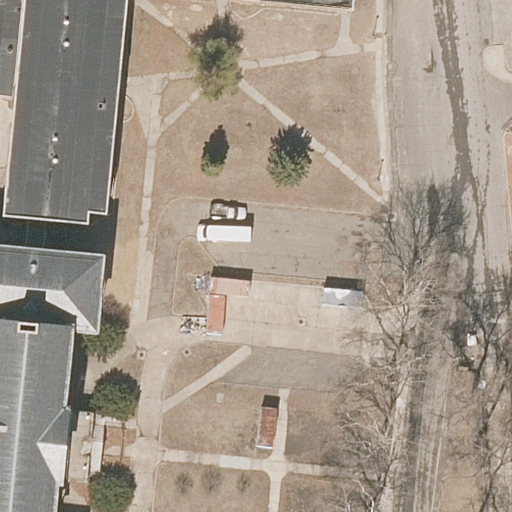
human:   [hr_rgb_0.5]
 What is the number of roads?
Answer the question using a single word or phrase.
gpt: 7

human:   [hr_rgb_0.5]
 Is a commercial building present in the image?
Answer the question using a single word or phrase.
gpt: no

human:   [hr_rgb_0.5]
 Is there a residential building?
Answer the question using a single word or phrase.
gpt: yes

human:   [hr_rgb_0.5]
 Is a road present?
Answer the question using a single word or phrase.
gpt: yes

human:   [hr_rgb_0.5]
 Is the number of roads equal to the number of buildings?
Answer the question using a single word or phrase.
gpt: no

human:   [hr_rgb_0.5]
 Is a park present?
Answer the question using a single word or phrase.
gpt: yes

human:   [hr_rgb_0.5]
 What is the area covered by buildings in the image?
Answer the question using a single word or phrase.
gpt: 1818m2

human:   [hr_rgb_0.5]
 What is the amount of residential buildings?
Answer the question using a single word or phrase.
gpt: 2

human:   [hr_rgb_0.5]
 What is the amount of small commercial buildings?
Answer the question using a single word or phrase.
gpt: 0

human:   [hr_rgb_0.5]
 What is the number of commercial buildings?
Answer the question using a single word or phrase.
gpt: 0

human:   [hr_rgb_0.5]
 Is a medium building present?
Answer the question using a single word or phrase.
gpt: yes

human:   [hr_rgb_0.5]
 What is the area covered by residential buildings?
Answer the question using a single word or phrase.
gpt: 1818m2

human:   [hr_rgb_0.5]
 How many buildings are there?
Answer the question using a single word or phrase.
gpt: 2

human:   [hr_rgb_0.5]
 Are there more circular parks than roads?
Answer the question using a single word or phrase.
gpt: no

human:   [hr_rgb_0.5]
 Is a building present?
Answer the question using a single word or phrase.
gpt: yes

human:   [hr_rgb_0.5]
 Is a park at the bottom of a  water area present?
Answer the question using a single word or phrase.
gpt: no

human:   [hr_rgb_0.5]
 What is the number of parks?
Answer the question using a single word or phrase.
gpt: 1

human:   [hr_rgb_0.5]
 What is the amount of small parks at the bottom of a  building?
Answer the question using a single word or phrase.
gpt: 0

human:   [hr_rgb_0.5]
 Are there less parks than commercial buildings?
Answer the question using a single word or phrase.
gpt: no

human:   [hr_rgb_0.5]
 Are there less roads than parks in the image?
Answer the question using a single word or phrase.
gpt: no

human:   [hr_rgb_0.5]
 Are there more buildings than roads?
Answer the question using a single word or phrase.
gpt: no

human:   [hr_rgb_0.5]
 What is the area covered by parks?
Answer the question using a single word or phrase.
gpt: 7693m2

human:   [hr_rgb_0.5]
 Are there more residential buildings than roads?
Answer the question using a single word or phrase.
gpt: no

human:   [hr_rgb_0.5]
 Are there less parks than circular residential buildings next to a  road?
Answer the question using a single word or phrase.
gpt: no

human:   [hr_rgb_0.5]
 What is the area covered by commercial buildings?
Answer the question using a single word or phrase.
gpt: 0m2

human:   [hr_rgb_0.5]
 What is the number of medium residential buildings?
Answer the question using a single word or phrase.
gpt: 1

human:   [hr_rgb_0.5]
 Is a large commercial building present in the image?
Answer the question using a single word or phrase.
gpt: no

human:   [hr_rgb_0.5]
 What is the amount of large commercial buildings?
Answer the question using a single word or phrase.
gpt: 0

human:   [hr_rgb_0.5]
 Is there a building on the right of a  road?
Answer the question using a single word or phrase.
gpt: no

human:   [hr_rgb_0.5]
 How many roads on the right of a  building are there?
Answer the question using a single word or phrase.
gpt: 7

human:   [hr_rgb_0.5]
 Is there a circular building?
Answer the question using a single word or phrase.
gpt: no

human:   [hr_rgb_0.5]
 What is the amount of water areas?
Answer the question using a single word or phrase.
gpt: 0

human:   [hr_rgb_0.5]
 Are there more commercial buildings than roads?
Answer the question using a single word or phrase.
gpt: no

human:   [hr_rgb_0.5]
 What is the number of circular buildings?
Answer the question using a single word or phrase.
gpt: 0

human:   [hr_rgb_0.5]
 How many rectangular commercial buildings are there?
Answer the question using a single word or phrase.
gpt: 0

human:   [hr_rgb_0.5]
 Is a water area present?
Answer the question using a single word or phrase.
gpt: no

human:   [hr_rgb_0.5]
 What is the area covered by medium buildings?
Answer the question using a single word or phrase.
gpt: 235m2

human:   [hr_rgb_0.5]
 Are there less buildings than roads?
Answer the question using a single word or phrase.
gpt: yes

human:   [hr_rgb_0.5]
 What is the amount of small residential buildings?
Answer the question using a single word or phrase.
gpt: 0

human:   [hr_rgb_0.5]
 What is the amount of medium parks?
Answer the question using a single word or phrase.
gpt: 0

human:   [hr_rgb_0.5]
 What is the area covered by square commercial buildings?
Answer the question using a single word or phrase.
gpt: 0m2

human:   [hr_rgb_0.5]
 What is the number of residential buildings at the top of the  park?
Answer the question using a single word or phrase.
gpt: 1

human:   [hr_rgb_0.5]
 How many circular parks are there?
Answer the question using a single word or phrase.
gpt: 0

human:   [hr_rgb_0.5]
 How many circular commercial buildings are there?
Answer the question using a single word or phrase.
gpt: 0

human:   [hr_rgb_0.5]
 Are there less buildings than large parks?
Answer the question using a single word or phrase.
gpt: no

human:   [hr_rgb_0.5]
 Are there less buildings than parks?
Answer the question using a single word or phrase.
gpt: no

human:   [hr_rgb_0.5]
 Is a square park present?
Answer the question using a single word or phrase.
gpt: no

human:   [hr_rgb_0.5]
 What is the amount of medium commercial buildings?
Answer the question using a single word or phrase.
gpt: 0

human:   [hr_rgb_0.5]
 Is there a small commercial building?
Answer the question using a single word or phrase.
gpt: no

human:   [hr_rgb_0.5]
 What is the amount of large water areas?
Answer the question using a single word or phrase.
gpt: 0

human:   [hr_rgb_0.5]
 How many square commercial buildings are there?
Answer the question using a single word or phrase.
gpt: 0

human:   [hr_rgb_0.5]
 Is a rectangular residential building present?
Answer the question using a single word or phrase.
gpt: yes

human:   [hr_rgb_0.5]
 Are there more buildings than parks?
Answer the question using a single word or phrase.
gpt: yes

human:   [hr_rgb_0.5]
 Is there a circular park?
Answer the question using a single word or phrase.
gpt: no

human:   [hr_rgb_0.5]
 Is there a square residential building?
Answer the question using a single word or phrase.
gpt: no

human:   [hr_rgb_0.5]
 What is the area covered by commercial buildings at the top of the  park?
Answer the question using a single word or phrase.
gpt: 0m2

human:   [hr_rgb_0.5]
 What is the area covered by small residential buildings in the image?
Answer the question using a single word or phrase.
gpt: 0m2

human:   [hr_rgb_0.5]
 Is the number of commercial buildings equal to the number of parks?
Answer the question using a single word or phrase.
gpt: no

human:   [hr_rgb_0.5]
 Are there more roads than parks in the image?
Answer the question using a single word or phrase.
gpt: yes

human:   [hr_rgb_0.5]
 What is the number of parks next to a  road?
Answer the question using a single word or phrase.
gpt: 1

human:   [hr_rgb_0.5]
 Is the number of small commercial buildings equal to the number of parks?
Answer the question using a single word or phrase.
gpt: no

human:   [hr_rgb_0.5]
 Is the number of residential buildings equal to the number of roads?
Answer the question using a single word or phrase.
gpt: no

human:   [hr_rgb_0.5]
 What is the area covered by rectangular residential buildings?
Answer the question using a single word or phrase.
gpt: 235m2

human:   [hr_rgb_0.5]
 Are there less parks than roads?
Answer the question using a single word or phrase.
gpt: yes